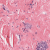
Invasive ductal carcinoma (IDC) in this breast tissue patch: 0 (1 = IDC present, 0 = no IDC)